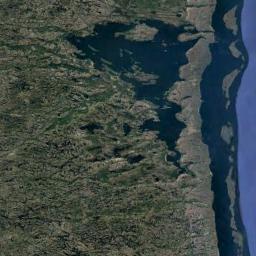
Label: wetland